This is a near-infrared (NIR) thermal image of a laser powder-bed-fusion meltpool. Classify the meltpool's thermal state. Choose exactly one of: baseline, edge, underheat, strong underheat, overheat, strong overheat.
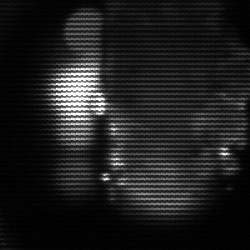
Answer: strong underheat